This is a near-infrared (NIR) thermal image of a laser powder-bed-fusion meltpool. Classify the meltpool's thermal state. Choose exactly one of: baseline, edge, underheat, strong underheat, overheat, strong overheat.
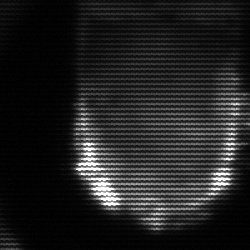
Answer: baseline